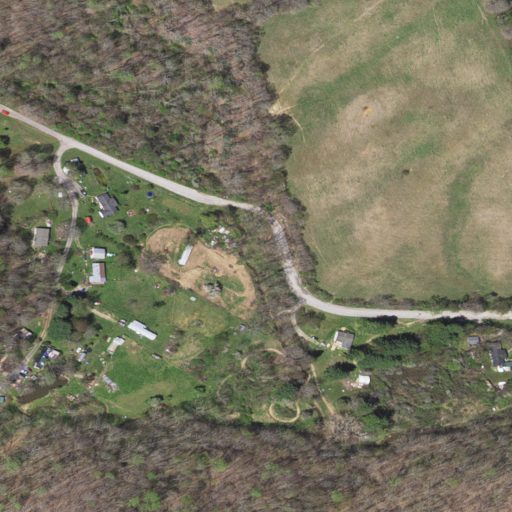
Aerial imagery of valley in Virginia named Brown Hollow containing deciduous forest, pasture, open development, low intensity development, woody wetlands, and medium intensity development